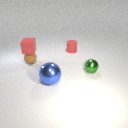
small green metal sphere behind large blue metal sphere